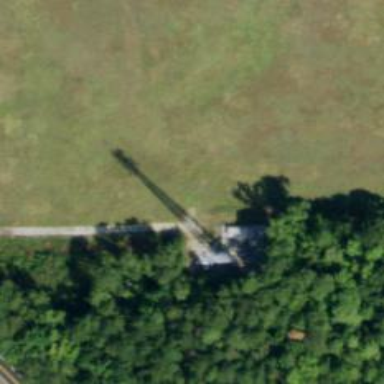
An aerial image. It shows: Communication mast tower.